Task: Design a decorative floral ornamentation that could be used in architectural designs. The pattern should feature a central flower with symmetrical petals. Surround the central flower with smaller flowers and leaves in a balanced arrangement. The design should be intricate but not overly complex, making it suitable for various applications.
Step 1810:
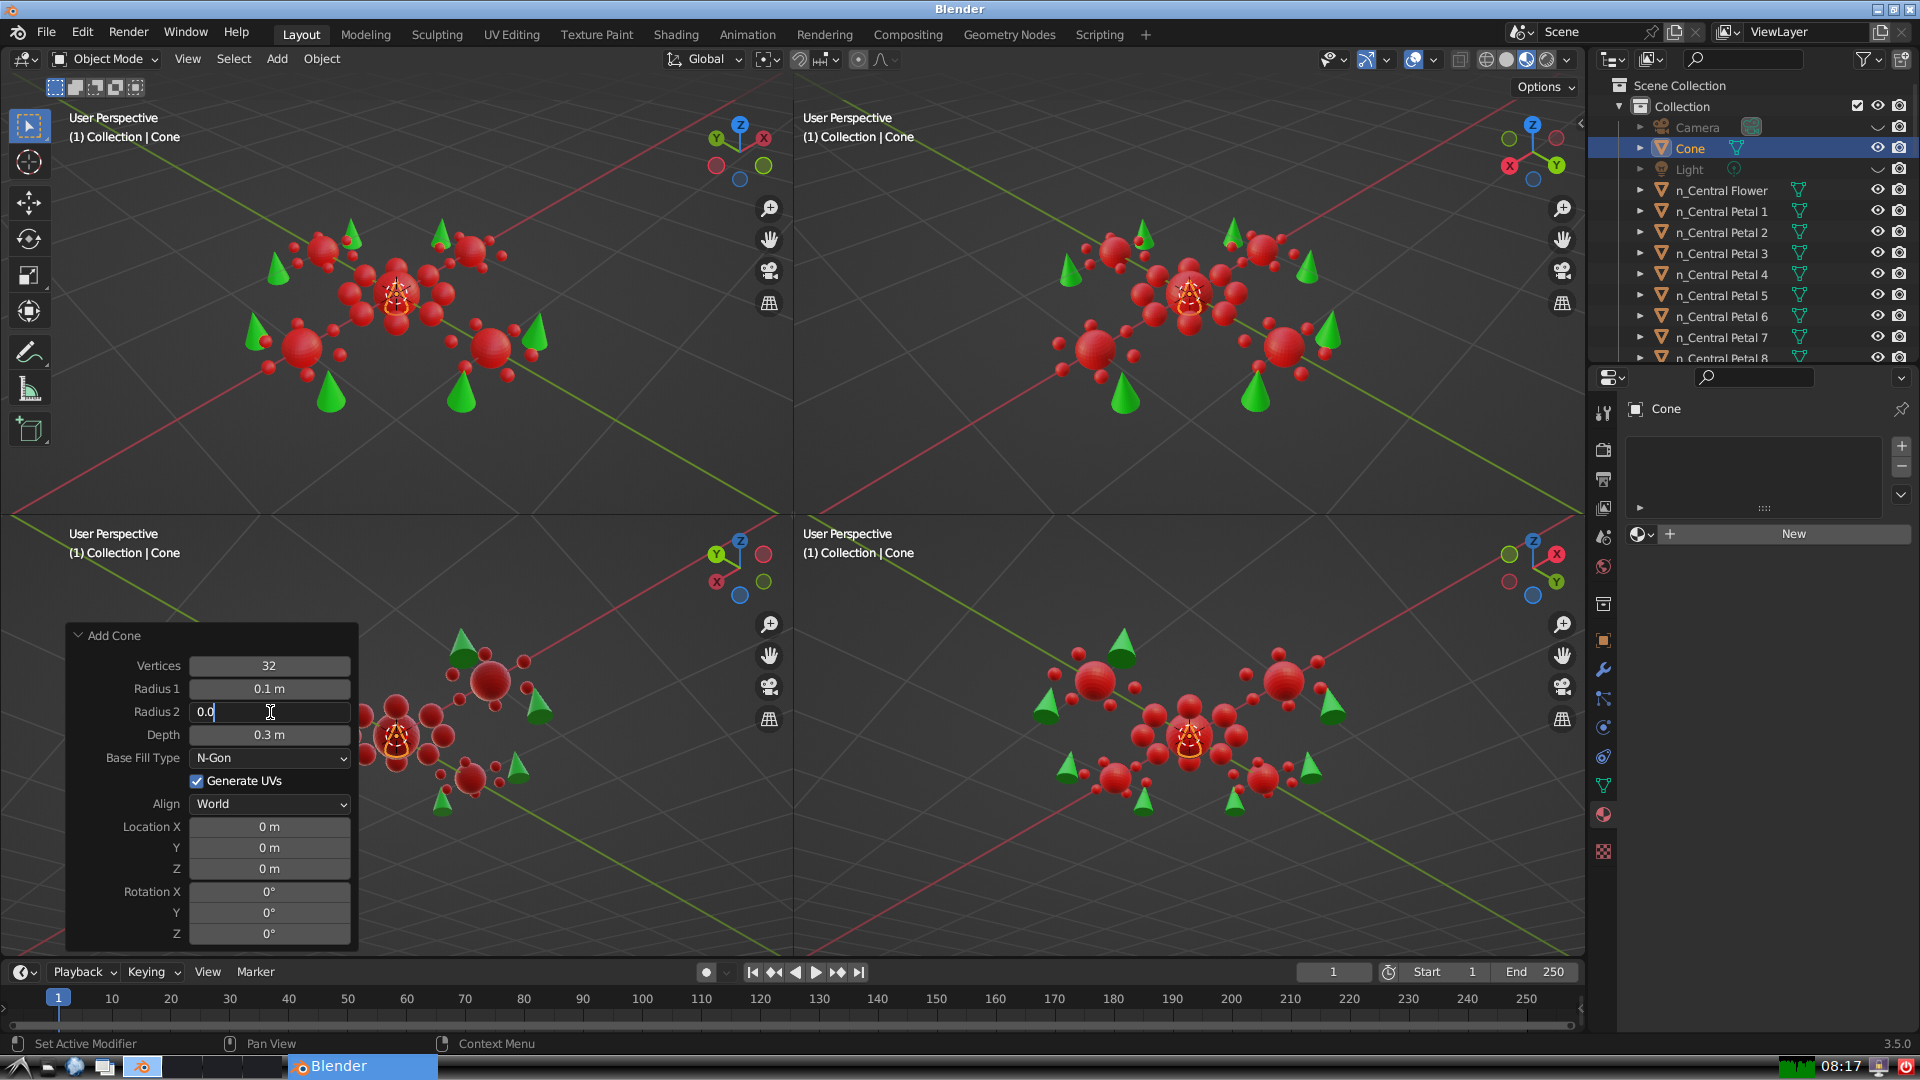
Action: {"key_press": ['Return']}